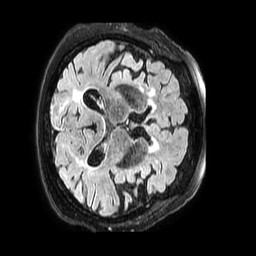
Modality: FLAIR
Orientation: axial
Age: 80
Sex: female
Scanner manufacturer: philips
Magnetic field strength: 3 T
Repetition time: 4.8 s
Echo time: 0.34 s